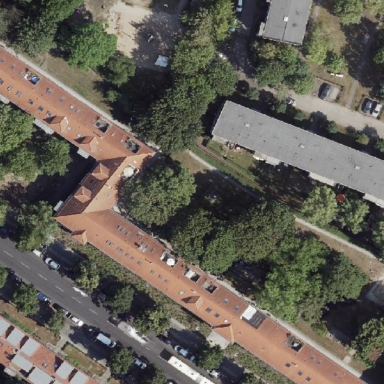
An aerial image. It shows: Hipped roof apartment building.